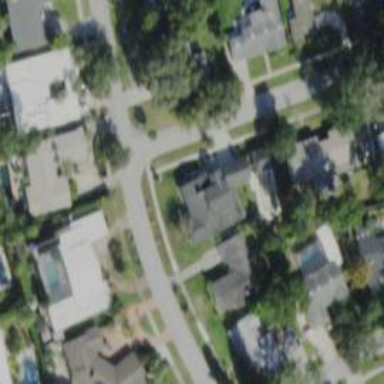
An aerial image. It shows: Residential road with asphalt surface and sidewalk on the left.